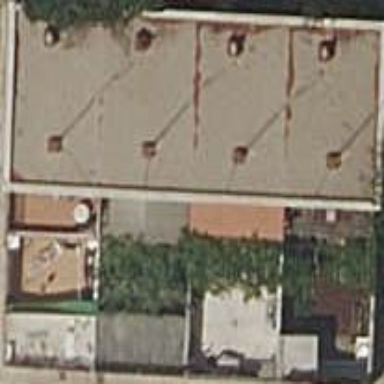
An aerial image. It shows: Terrace building.